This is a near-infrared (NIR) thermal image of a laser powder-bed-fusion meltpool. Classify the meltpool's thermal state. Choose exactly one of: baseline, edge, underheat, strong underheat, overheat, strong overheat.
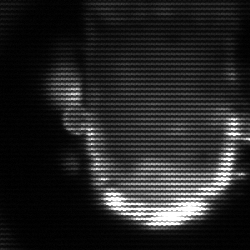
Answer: baseline